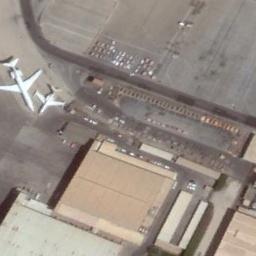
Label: airplane